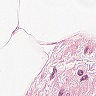
Metastatic tissue present: no